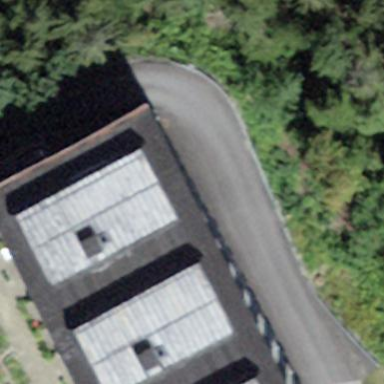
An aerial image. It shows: Part of building.